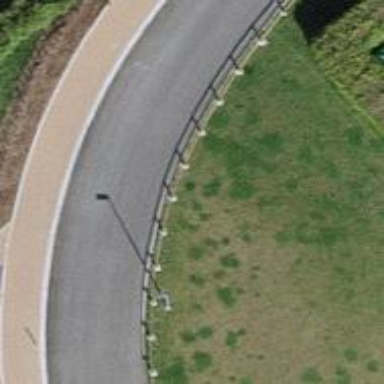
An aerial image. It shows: Guard rail.